Interaction volume radius: 5 \u00c5
Interaction volume height: 15 \u00c5
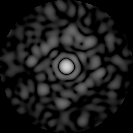
Disorder parameter: 0.7885